Interaction volume radius: 5 \u00c5
Interaction volume height: 20 \u00c5
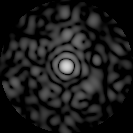
Disorder parameter: 0.8163